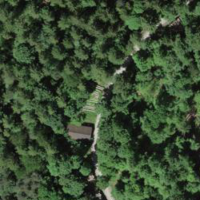
EUNIS habitat code: 44
Species observed at this site:
Circaea lutetiana
Corylus avellana